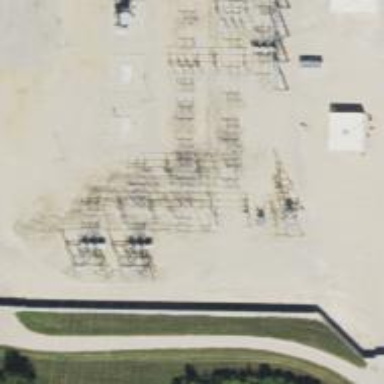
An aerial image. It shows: Switch used for power control.